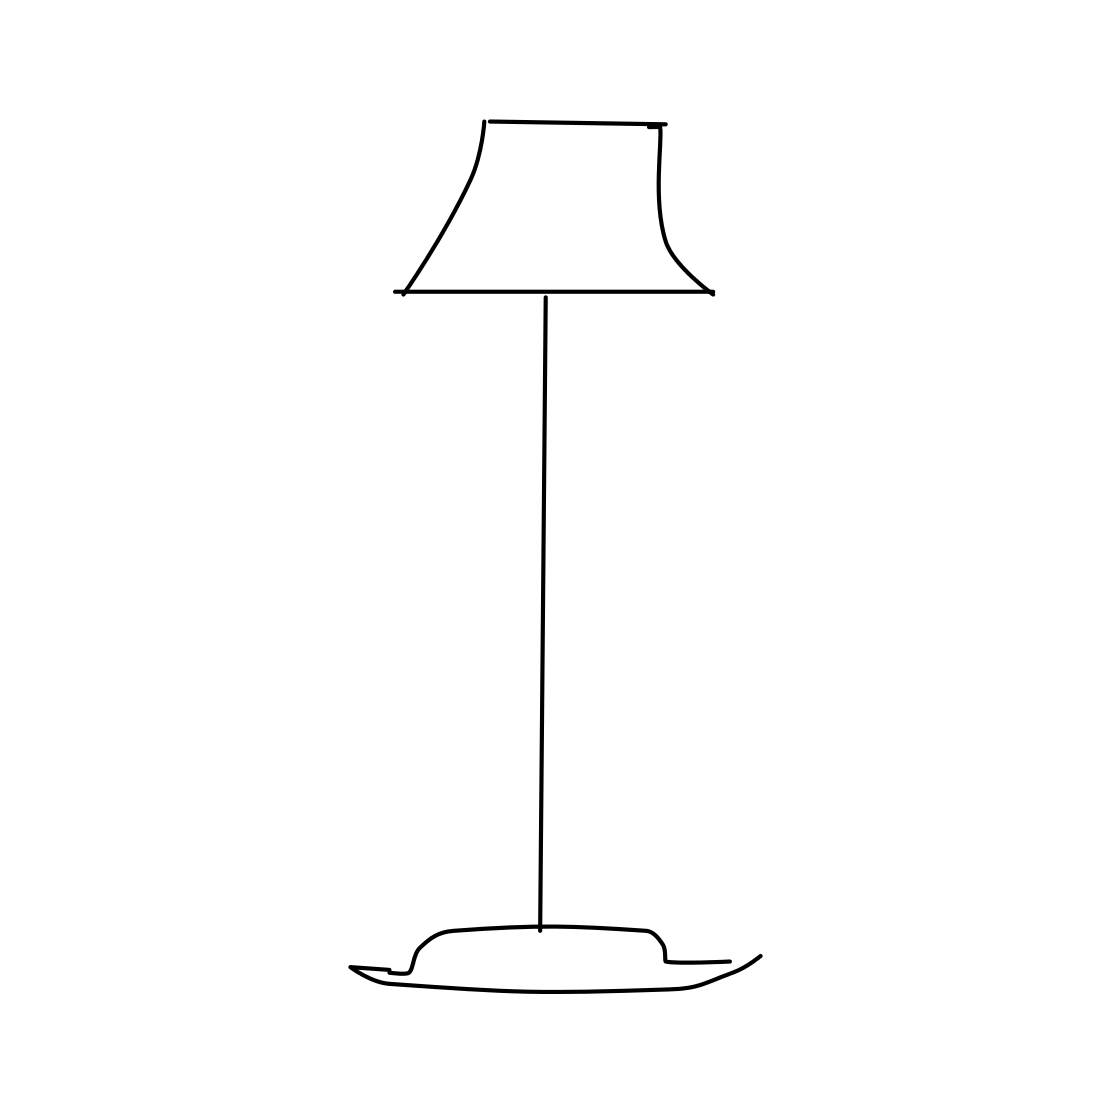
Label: floor lamp